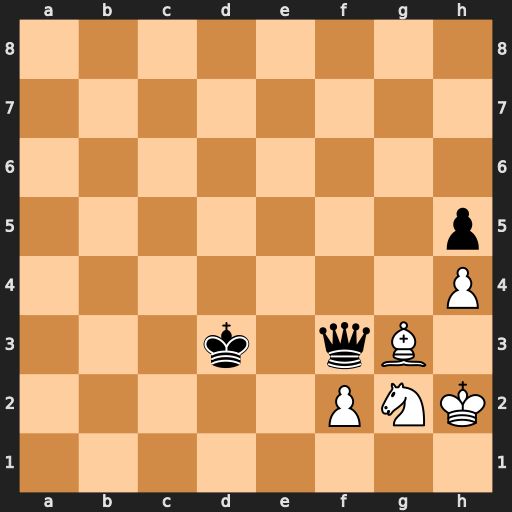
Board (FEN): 8/8/8/7p/7P/3k1qB1/5PNK/8
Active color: w
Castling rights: -
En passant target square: -
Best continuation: Ne1+ Ke4 Nxf3